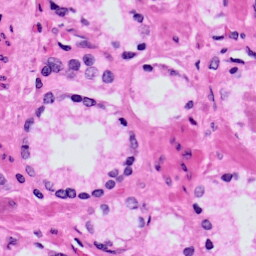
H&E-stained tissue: Prostate